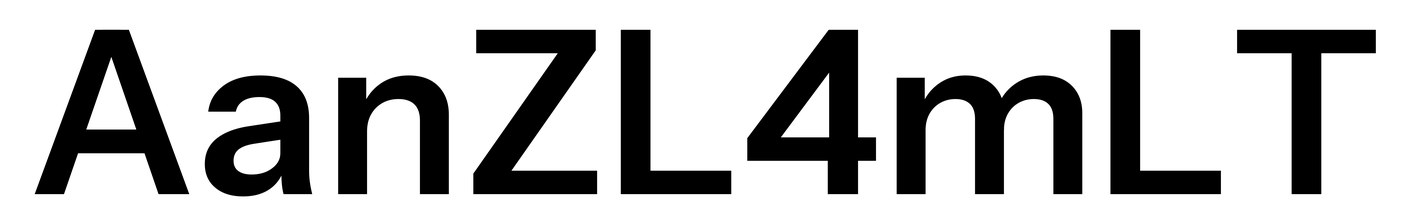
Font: InstrumentSans_SemiBold